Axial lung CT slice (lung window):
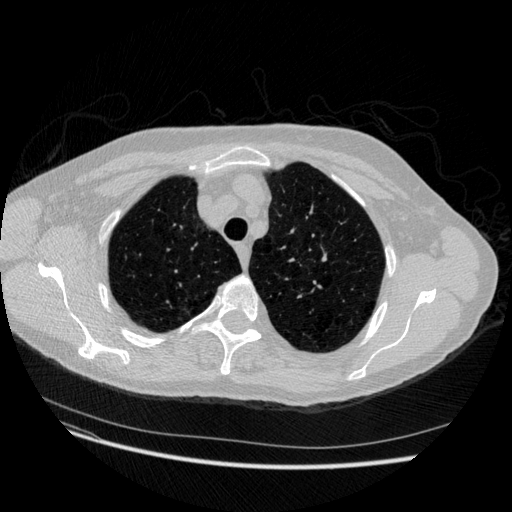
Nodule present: no